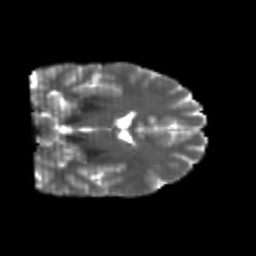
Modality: T2w
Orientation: coronal
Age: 24
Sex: male
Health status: healthy
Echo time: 0.074 s